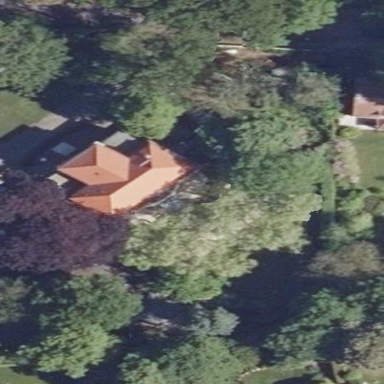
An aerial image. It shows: Detached manor building with historic significance.